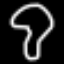
Label: mushroom